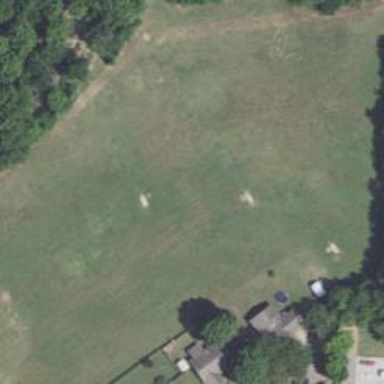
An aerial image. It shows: Disc golf tee.